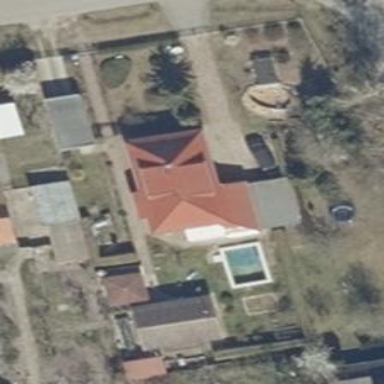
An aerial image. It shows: Detached building with hipped roof shape.